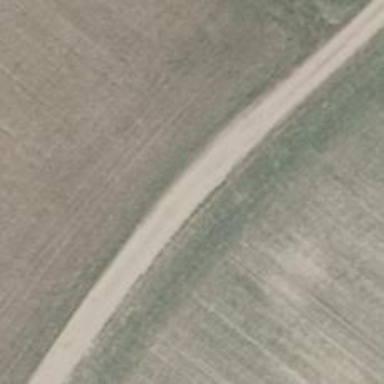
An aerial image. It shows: Track road with grade3 tracktype.